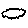
Label: cloud